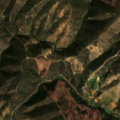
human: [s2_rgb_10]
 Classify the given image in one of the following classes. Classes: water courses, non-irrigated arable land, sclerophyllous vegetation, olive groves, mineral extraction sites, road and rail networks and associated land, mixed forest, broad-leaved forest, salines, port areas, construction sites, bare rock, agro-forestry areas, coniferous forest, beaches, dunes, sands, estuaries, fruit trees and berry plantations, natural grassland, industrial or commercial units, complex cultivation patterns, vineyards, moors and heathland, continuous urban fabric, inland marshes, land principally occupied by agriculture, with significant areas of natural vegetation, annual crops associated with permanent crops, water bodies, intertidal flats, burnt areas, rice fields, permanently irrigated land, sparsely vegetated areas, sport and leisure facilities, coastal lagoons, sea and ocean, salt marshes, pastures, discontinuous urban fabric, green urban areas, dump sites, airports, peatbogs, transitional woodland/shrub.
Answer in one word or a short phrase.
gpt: broad-leaved forest, sclerophyllous vegetation, transitional woodland/shrub